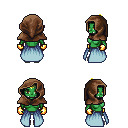
a pixel art fantasy rpg character, female body template, orc, green skin, overskirt, teal pants, gold short mohawk hairstyle, cloth hood, gold gloves, white slippers, four views (front, back, left, right), 2x2 character sprite sheet, small pixel art, hard edges, no anti-aliasing